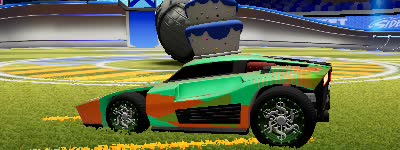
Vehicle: breakout